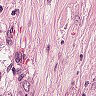
Metastatic tissue present: yes